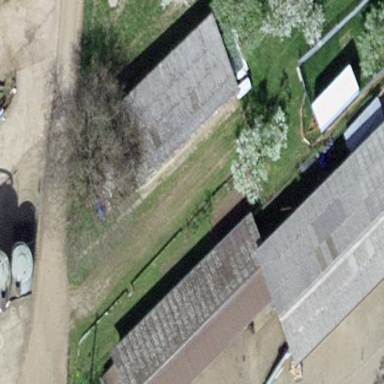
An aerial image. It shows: Farm auxiliary building.